Field crop: maize
Growth stage: 2
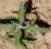
Species: atriplex